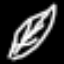
Label: leaf